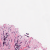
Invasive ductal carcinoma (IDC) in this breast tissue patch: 1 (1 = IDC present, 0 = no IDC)